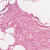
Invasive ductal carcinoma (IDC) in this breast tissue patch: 0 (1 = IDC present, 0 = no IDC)